Aerial crown-view tile of a tropical tree (Barro Colorado Island, Panama), acquired 20250414:
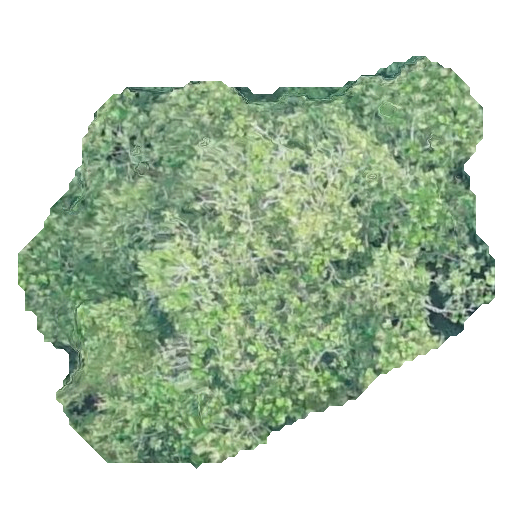
Species: Anacardium excelsum
GBIF accepted scientific name: Anacardium excelsum
Crown area: 206.792 m²